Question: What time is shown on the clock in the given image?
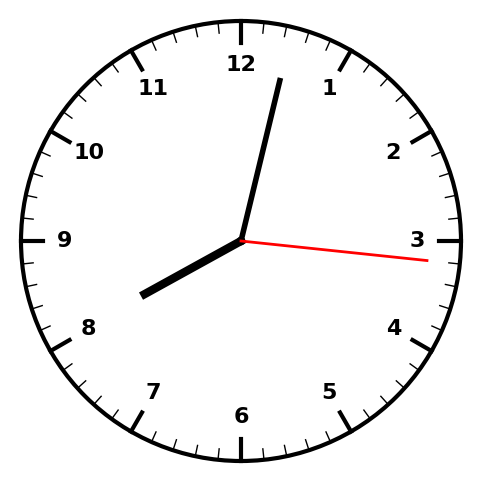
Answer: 08:02:16